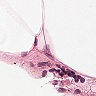
Metastatic tissue present: no